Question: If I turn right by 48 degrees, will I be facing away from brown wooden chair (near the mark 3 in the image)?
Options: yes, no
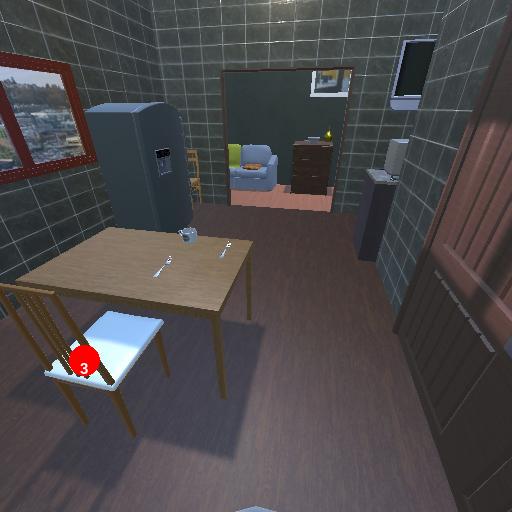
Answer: yes